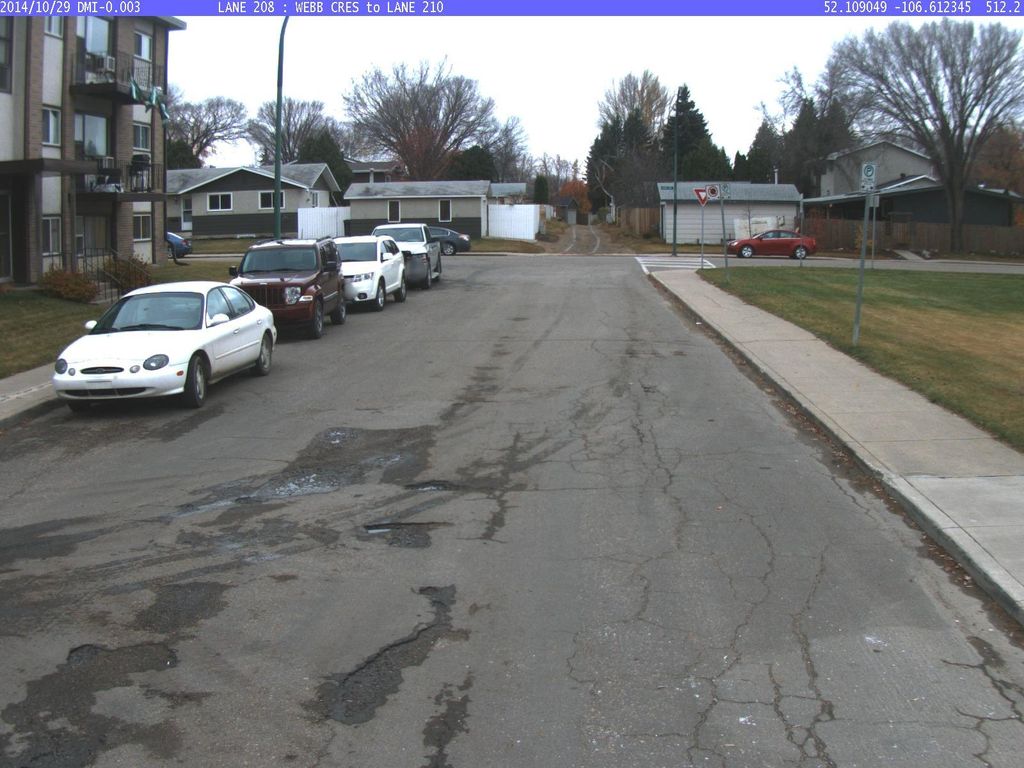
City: saskatoon